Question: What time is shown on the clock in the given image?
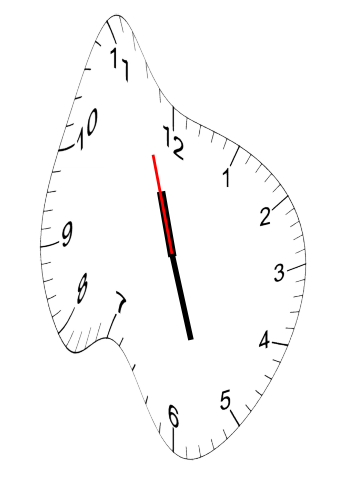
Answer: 11:26:57